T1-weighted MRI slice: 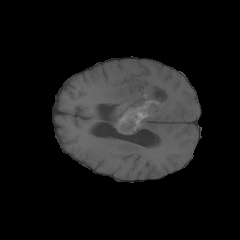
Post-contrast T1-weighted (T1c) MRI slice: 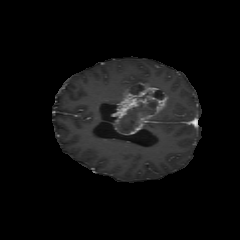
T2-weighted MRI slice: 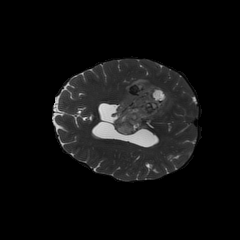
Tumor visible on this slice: yes